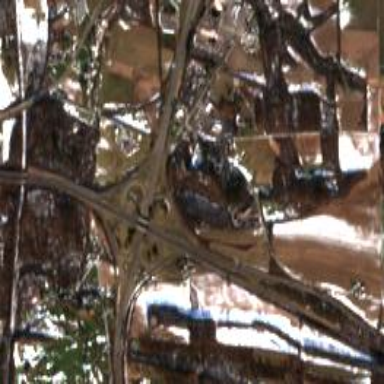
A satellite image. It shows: Motorway junction.